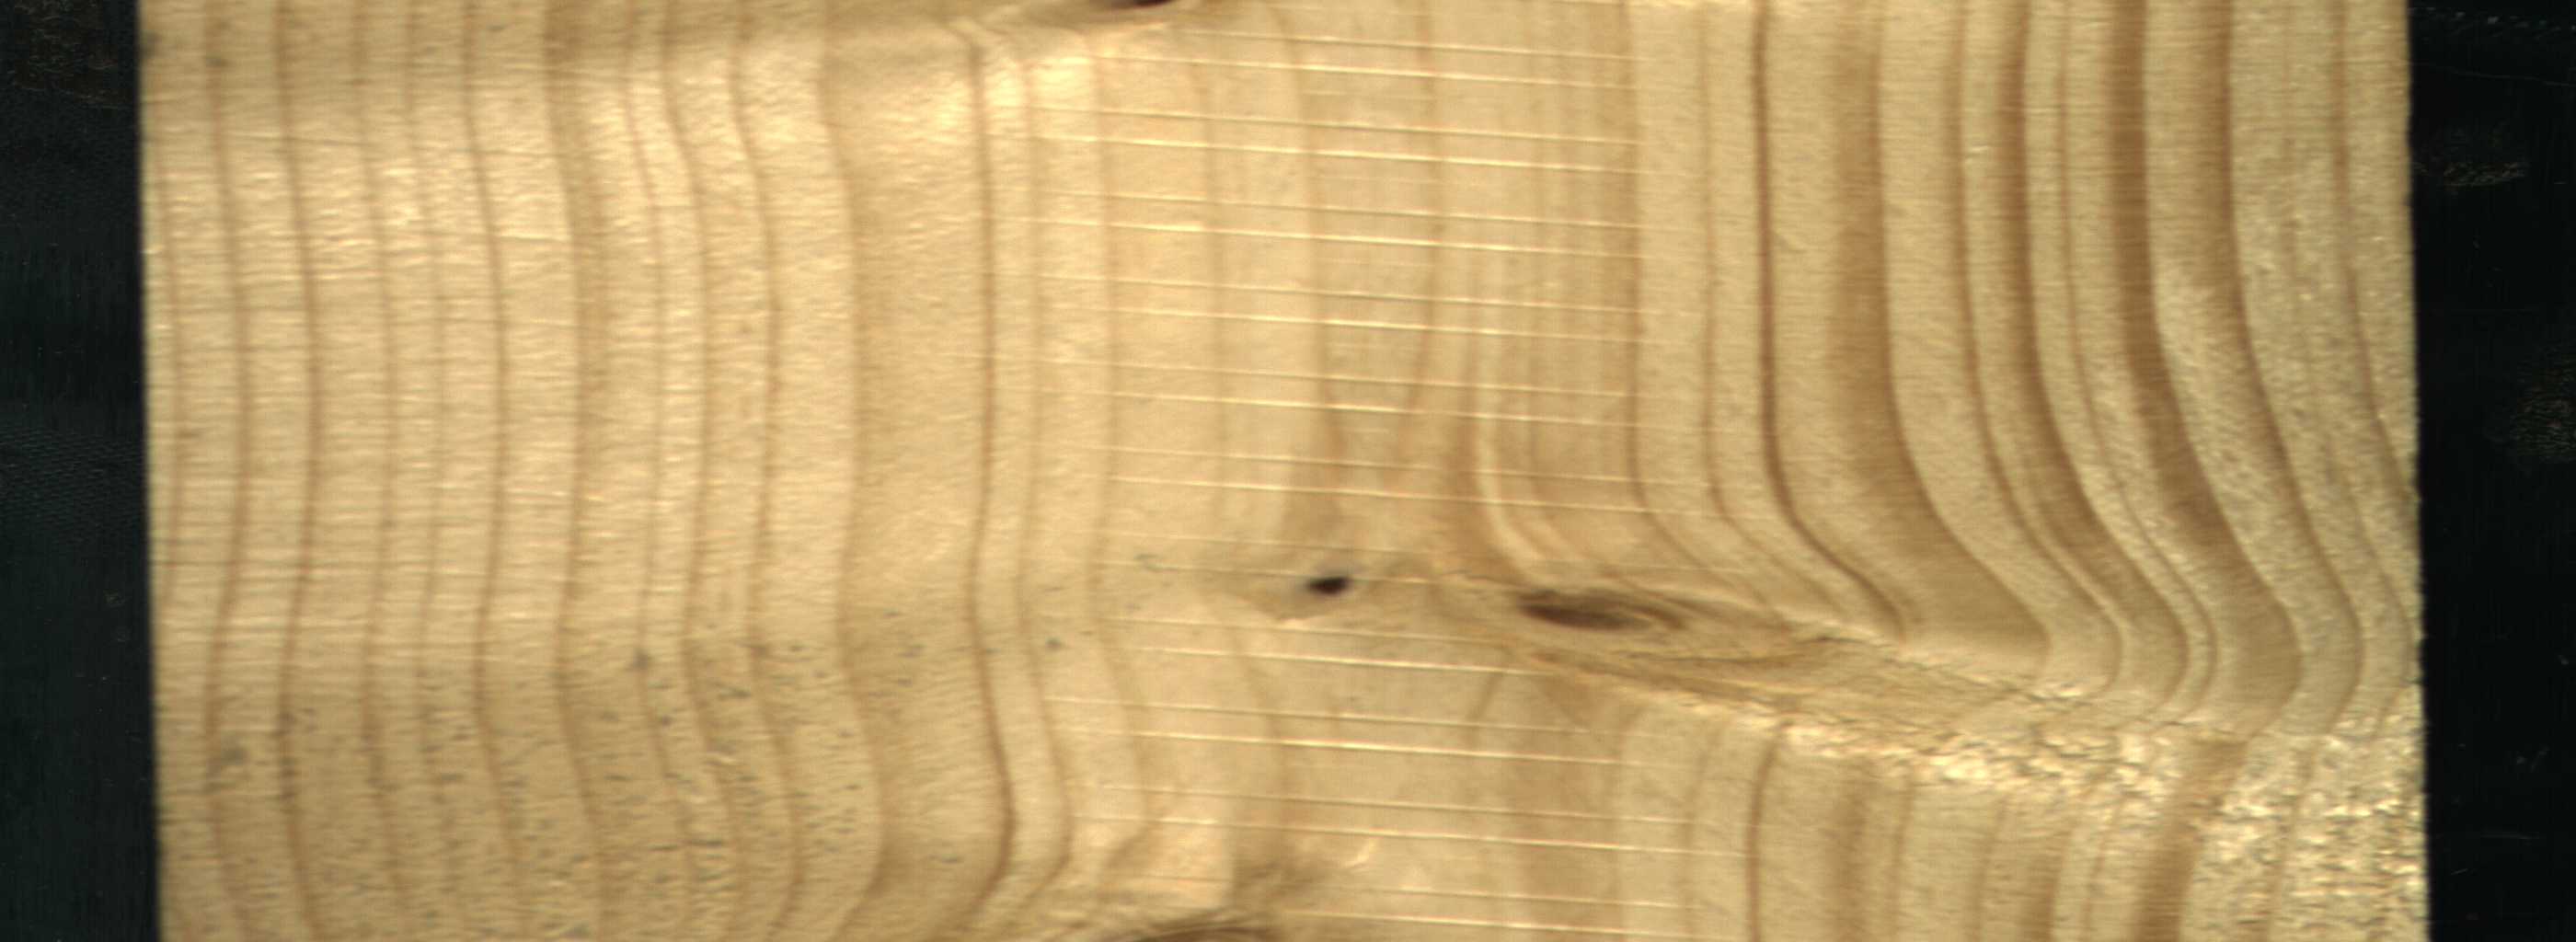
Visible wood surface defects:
Dead_Knot
Dead_Knot
Live_Knot
Live_Knot